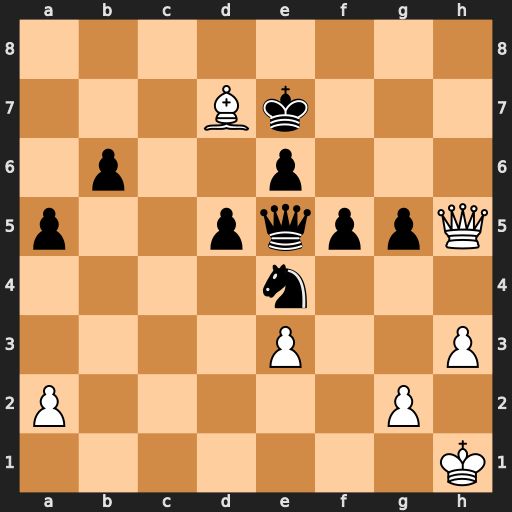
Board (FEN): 8/3Bk3/1p2p3/p2pqppQ/4n3/4P2P/P5P1/7K
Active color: w
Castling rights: -
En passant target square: -
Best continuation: Qe8+ Kd6 Qb8+ Kxd7 Qxe5